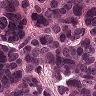
Metastatic tissue present: yes